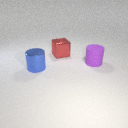
large blue metal cylinder to the left of large red metal cube